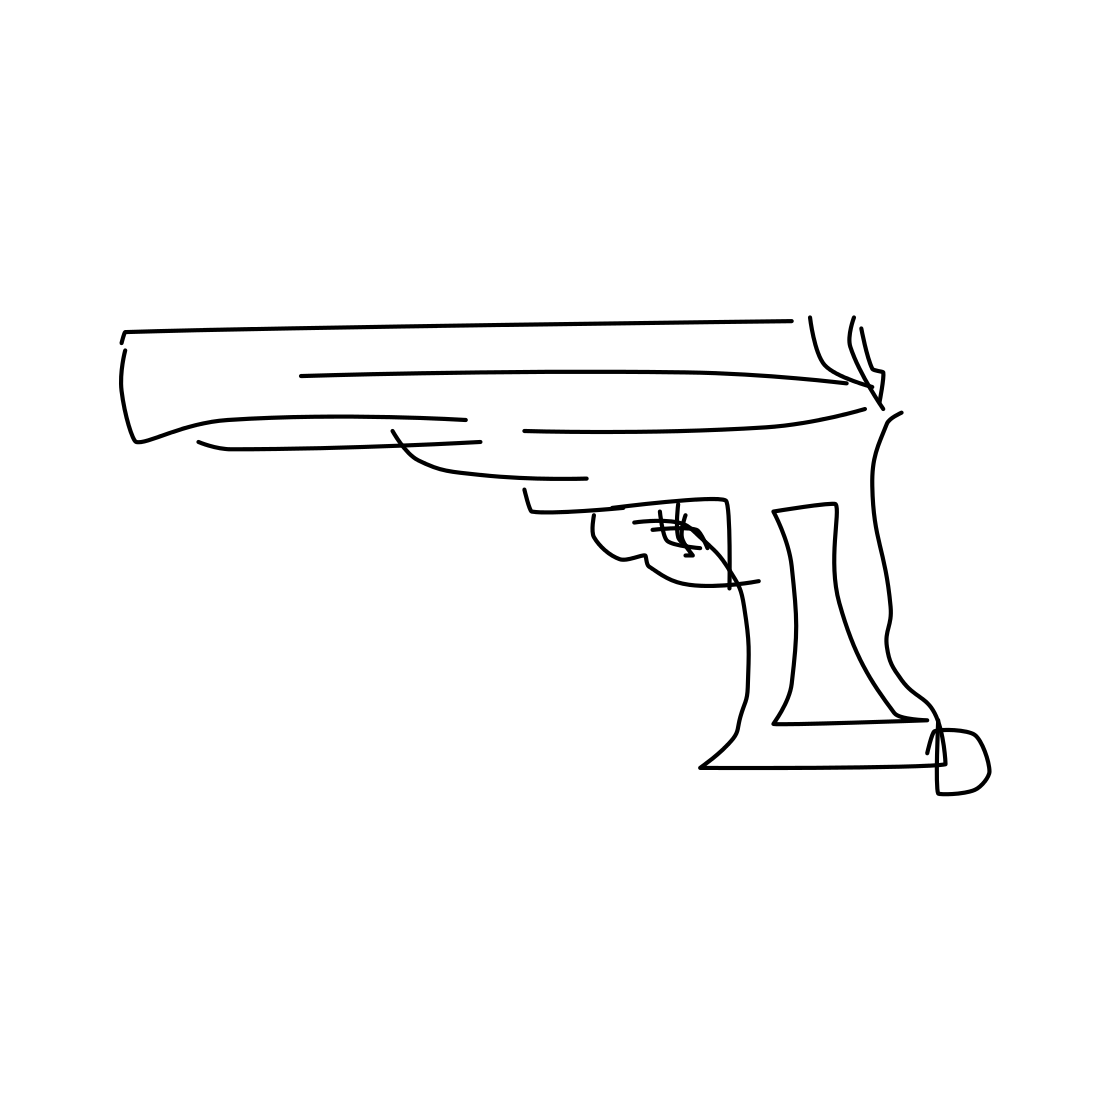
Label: rifle